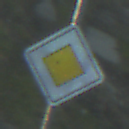
Verkehrszeichen: Vorfahrtsstrasse
Umgebung: Outdoor, RoadRail
Tageszeit: SunriseSunset
Wetter: PartlyCloudy
Licht: Natural
Jahreszeit: NotSpecified
Kontrast: HighContrast